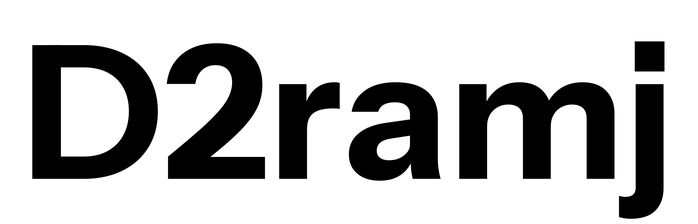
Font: InstrumentSans_Bold